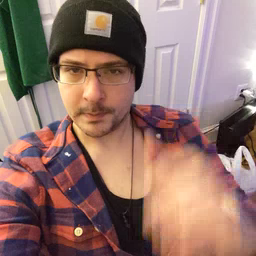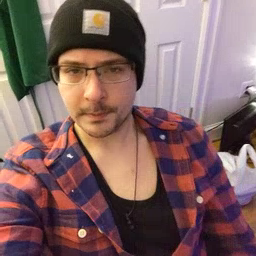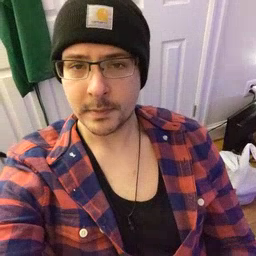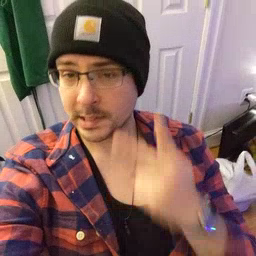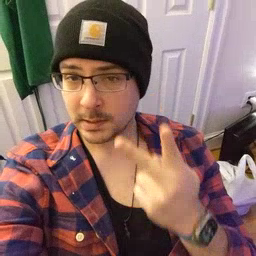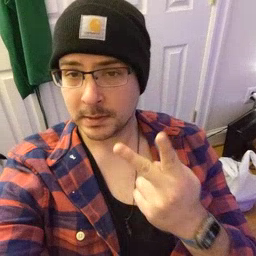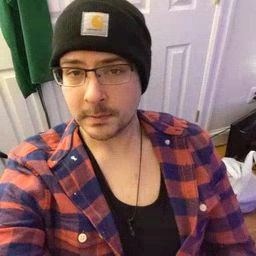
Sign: see